Question: I have a problem and I need your help
My stored procedure looks like this:
'''
CREATE PROCEDURE GET_MAX_ID
AS
SELECT MAX(members_tab.mem_id)
FROM members_tab
'''
and I but the return value in data table 'I don,t know other ways'
The code:
'''
public int MEM_ID()
{
int Val = 0;
DAL.Open();
DataTable dt = new DataTable();
dt = DAL.fetchData("GET_MAX_ID", null);
DAL.Close();
if (dt.Rows.Count > 0)
{
Convert.ToInt32(dt.Rows[0][0]);
}
return Val;
}
'''
I used the function like this
'''
MessageBox.Show(MEM_ID().ToString());
'''
but I get an error:

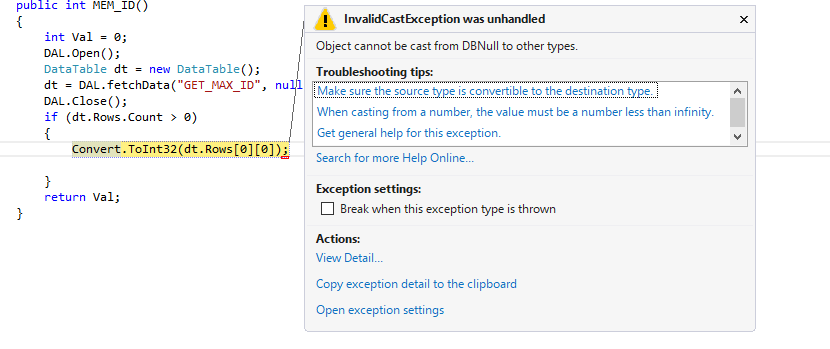
Answer: Please update your select query at stored procedure to:
'''
SELECT COALESCE(MAX(members_tab.mem_id),1) From members_tab
'''